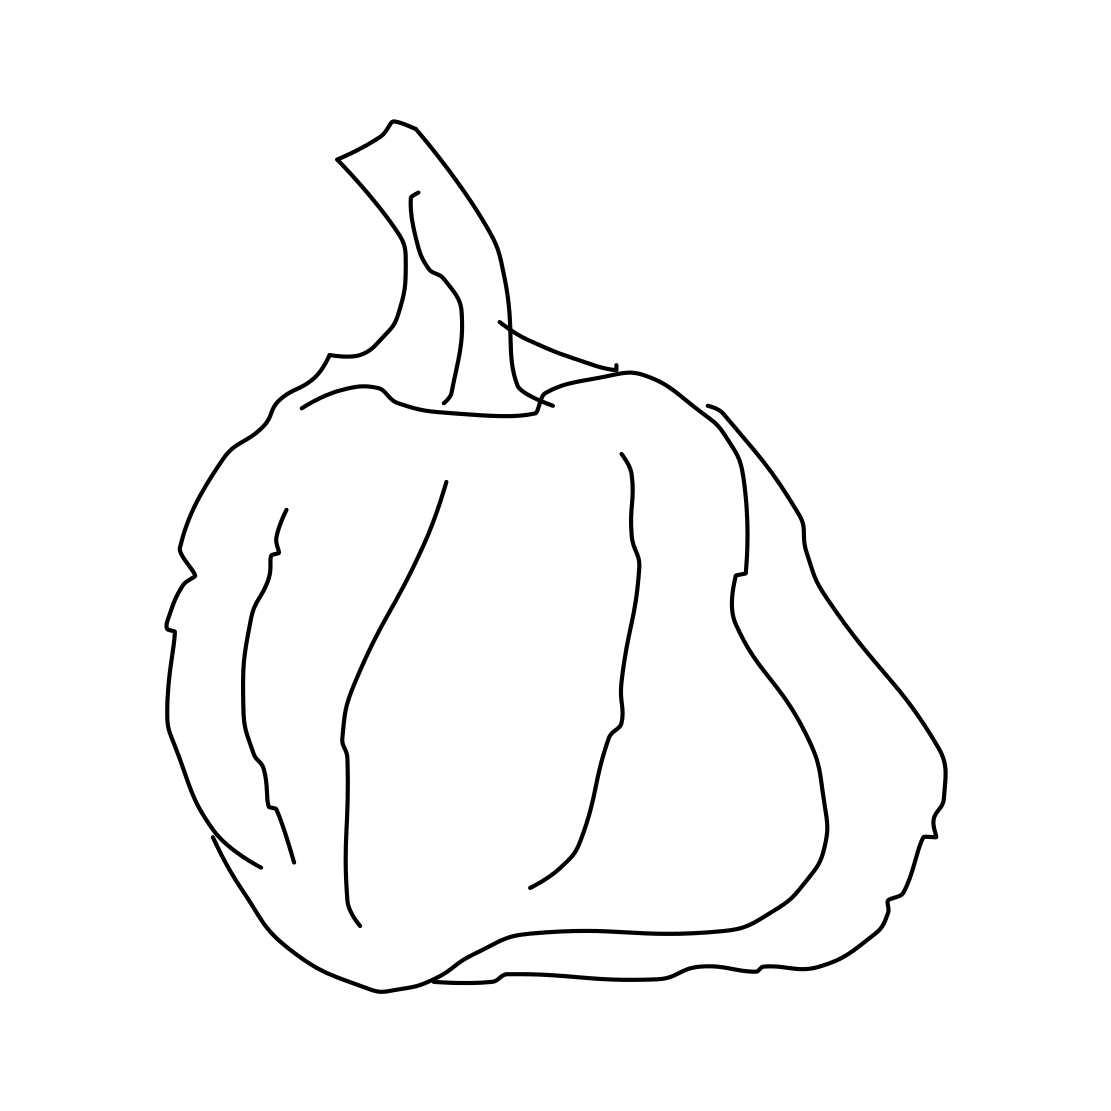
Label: pumpkin